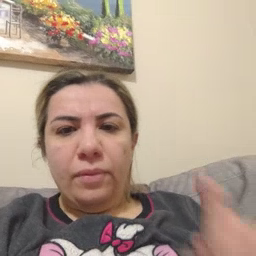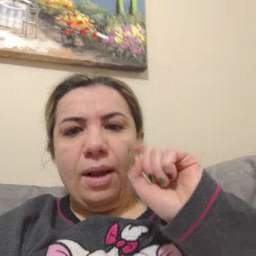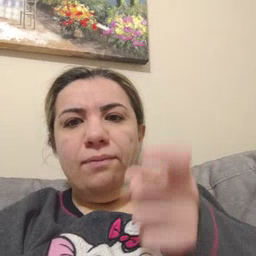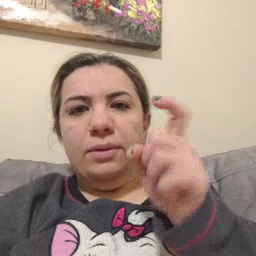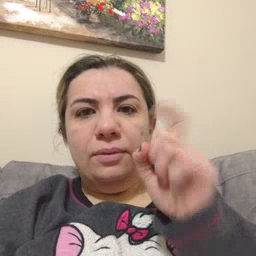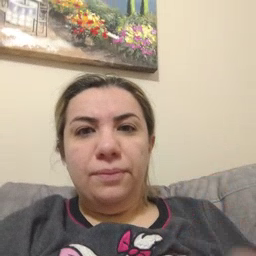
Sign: gift